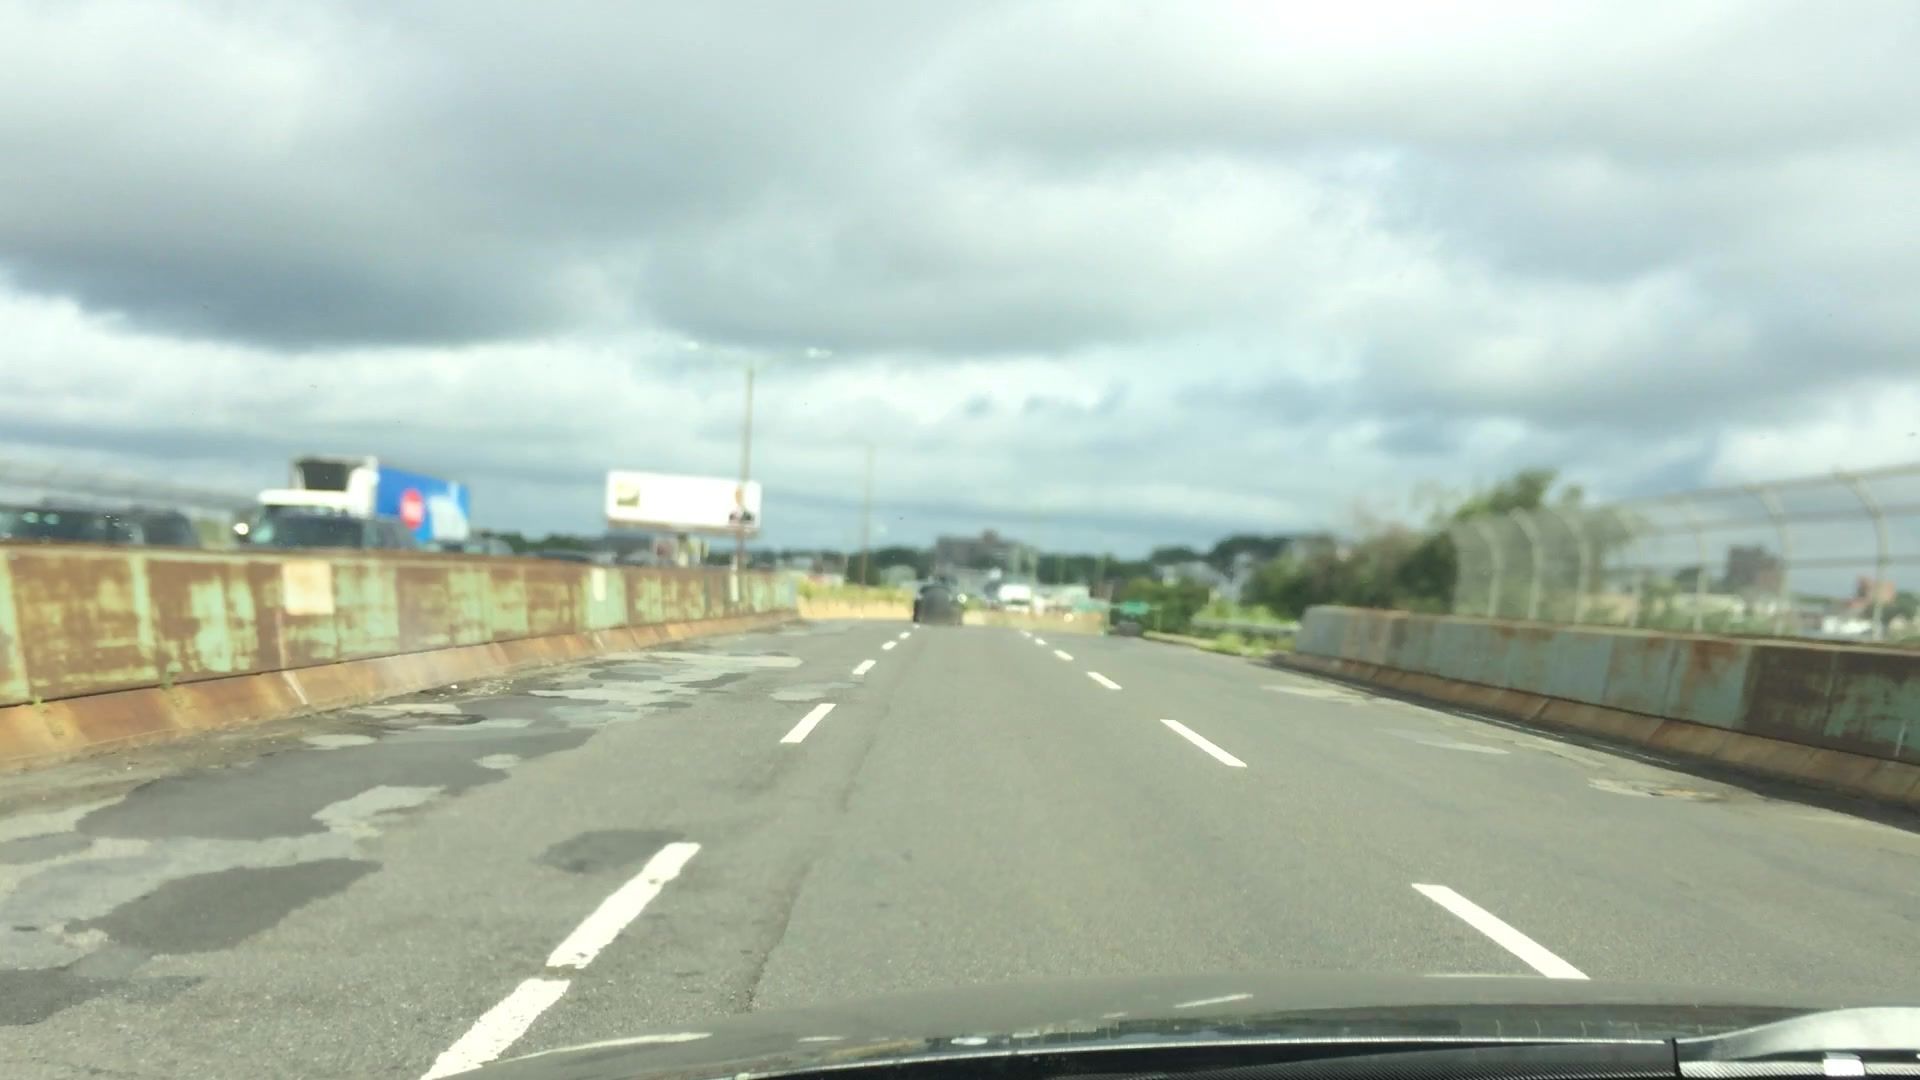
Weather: cloudy
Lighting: day
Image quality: slightly poor
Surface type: driving surface
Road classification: trunk
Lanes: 2, 3
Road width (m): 45.7
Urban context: urban centre
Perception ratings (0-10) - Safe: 0.77, Lively: 2.12, Beautiful: 1.08, Boring: 4.45, Depressing: 4.57, Wealthy: 2.2